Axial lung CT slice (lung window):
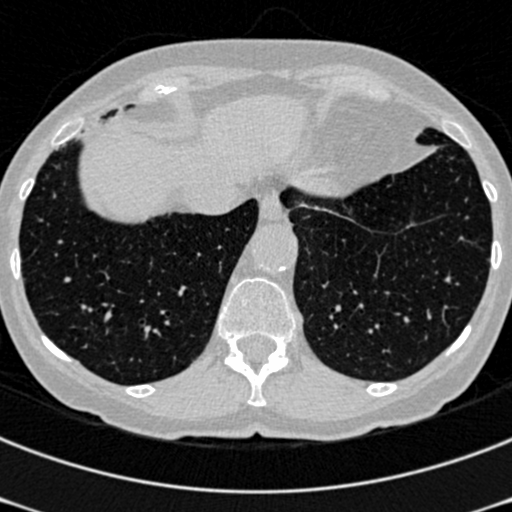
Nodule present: no